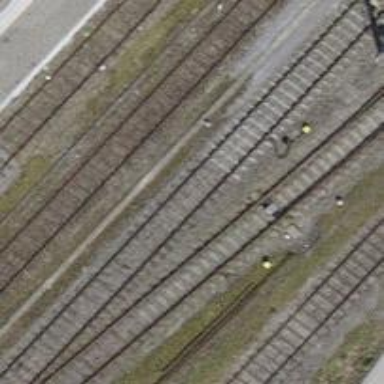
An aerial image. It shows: Railway switch.